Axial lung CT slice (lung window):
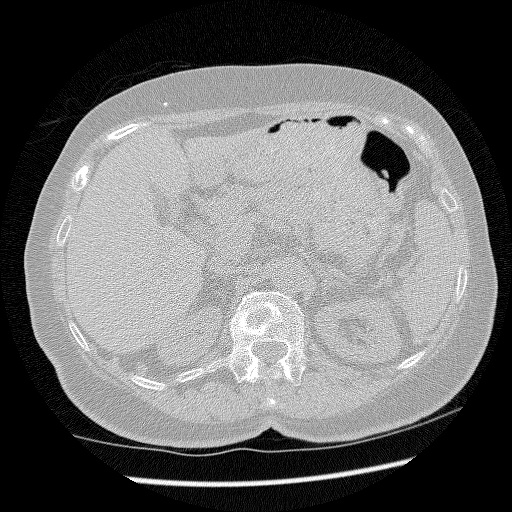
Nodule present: no